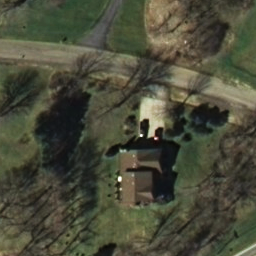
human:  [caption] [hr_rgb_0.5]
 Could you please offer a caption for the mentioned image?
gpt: A house with plants surrounded and a road beside in the sparse residential area .

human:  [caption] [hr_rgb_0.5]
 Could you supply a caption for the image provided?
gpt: A house with lawn and withered trees surrounded is in the sparse residential area .

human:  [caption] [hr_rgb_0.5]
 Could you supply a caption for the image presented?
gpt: This is a sparse residential area with a villa surrounded by lawn and withered trees .

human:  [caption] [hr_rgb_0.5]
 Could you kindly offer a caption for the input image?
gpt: A house with orange roofs is surrounded by lawn and withered trees in the sparse residential area .

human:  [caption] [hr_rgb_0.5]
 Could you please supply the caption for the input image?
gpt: A house with plants surrounded and a road beside .